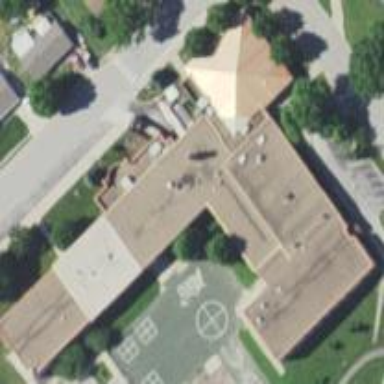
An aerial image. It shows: School building.